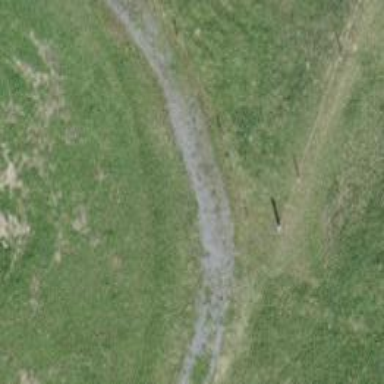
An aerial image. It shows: Track with ground surface of grade 3.